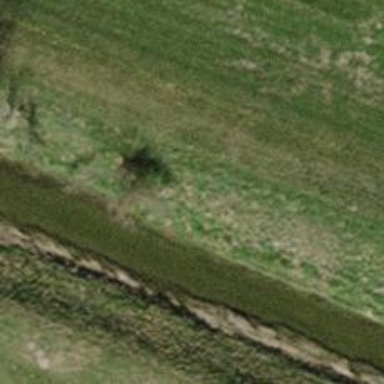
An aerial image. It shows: Hedge barrier.